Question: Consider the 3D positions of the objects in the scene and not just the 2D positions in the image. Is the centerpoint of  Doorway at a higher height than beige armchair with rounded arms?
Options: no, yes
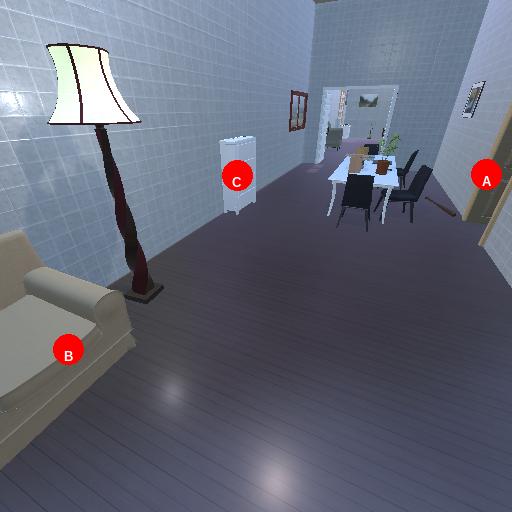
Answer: no